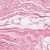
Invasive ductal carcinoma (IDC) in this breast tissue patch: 0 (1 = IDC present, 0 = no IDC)